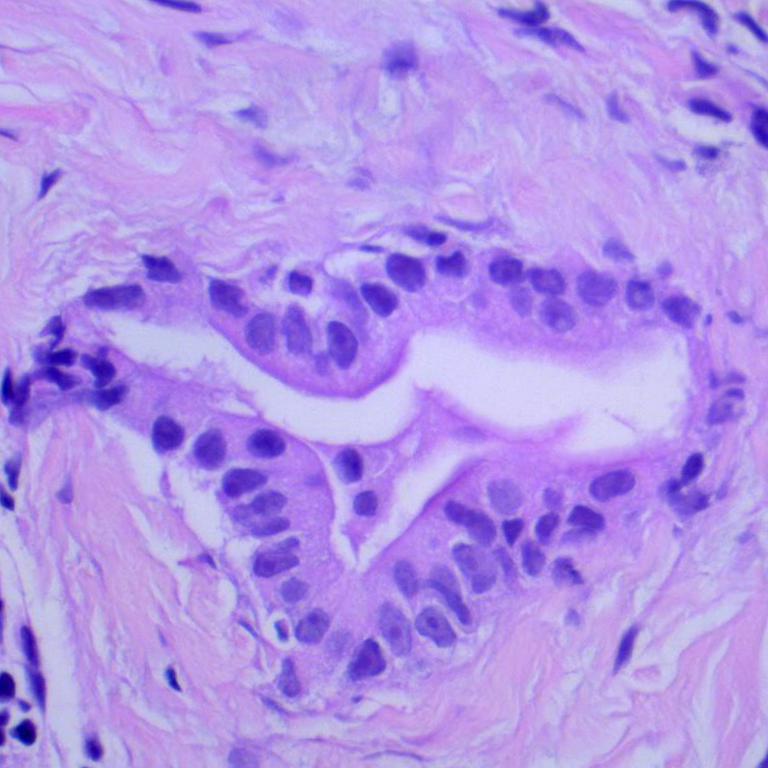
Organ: lung
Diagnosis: adenocarcinomas